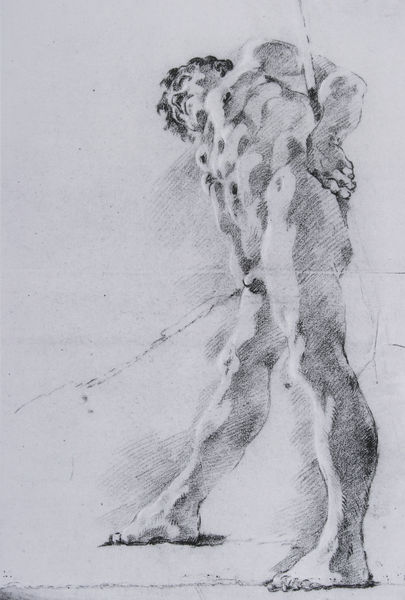
Titel: Männlicher Akt
Künstler: Giulia Lama
Standort: Venedig
Institution: Musei Civici Veneziani
Schlagwörter: akt, dunkel, fuß, hand, kopf, körper, mann, nackt, nackter, schatten, wasser, weiß, aquarell, bäume, bewegung, brust, finger, frisur, grau, haar, hell, hintergrund, licht, mund, nase, profil, schwarz, skizze, stirn, zeichnung, gebäude, jung, arm, arme, augen, gesicht, stehen, bildnis, blicken, hals, hände, porträt, boden, auge, haare, stehend, gebeugt, kinn, locke, locken, schräg, schulter, schultern, zart, beine, bein, füße, seitlich, wangen, papier, ansicht, perspektive, haltung, stab, studie, mauer, grafik, graphik, schattierung, linien, lanze, duktus, kraft, muskeln, sport, bauch, kontrapost, junge, wange, brustwarze, brustwarzen, ellenbogen, geschlecht, knie, wade, waden, zehe, zehen, striche, muskulös, hüften, penis, beleuchten, suchen, türme, linie, kohle, seil, nakt, rippen, zeh, druck, schwarzweiss, schraffur, schraffuren, radierung, stich, seite, strich, peitsche, stand, bleistift, urin, entwurf, jüngling, beugen, untersicht, hüfte, muskel, lichtspiel, griechisch, diagonale, beugung, plan, olympia, speer, stange, standbein, schief, athlet, sportler, gestreckt, schraffierung, biegen, neigen, neigung, tritt, dionysos, muskulatur, körperhaltung, riss, hoden, aktstudie, turnen, musekln, riese, dionysisch, männlicher akt, belastung, pinkeln, untenansicht, unterschnitt, urinieren, froschansicht, 1880, 1890, uriniert, nach rechts geneigt, schummerung, vorstrecken, vorgestrckt, verlängerung